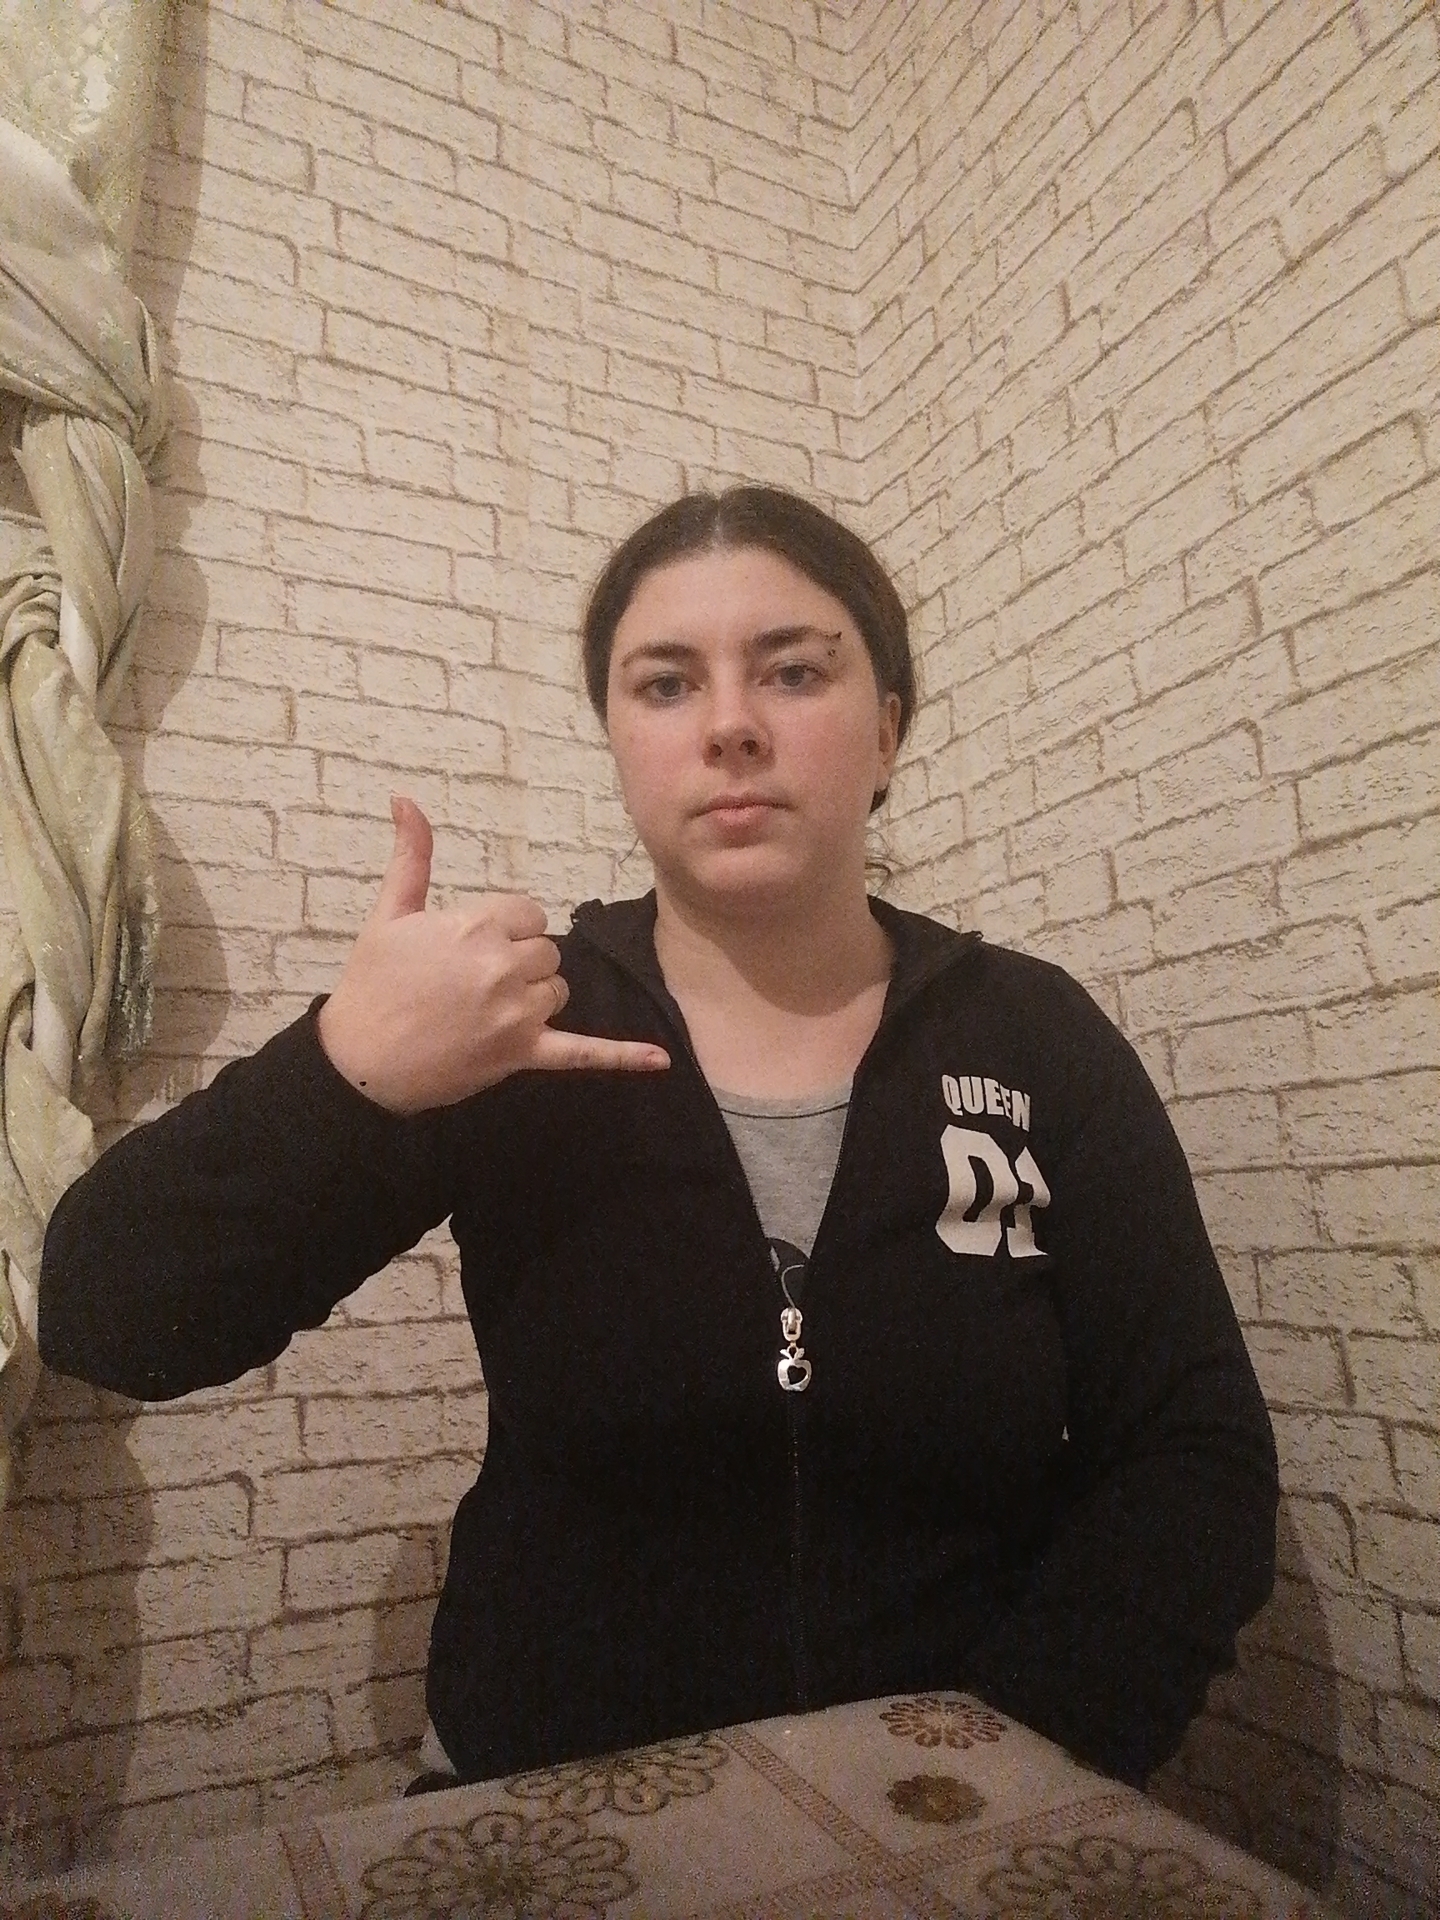
Label: noise